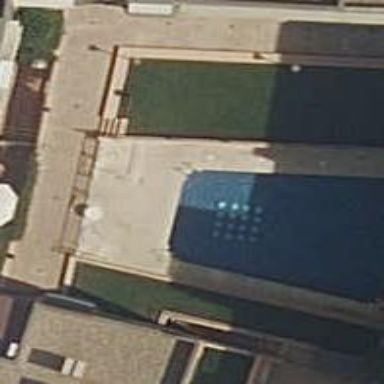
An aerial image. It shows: Swimming pool located in leisure land.